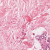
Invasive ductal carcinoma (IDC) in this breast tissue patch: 0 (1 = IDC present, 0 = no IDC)